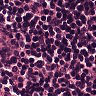
Metastatic tissue present: no